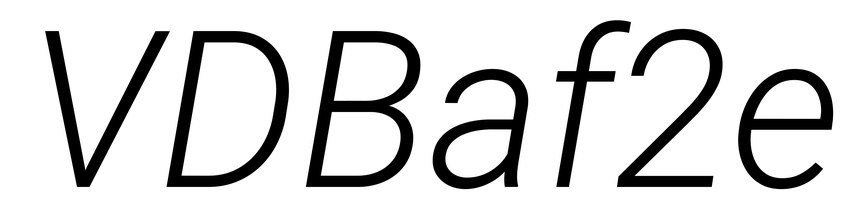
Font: Roboto-Italic_Light_Italic